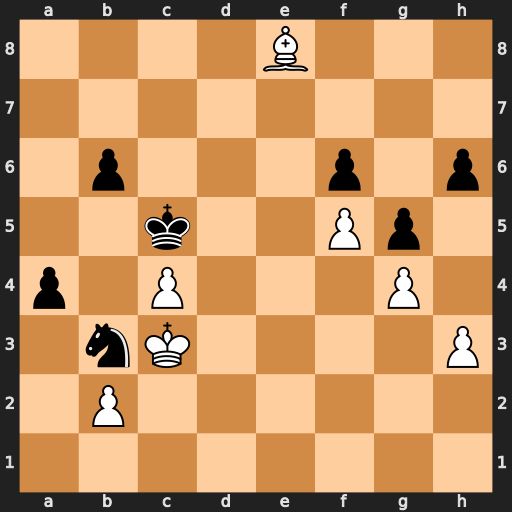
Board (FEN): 4B3/8/1p3p1p/2k2Pp1/p1P3P1/1nK4P/1P6/8
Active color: w
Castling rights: -
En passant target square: -
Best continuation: Bxa4 Nc1 b4+